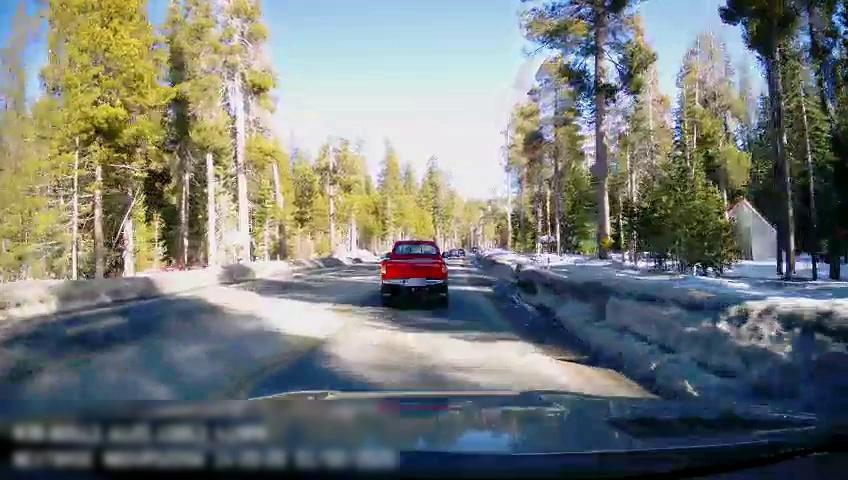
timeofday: Day
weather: Sunny
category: Drivable Space
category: Vehicles | Truck
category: Vehicles | Car
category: Lanes | Current Lane
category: Lanes | Alternate Lane
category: Lanes | Opposite Lane